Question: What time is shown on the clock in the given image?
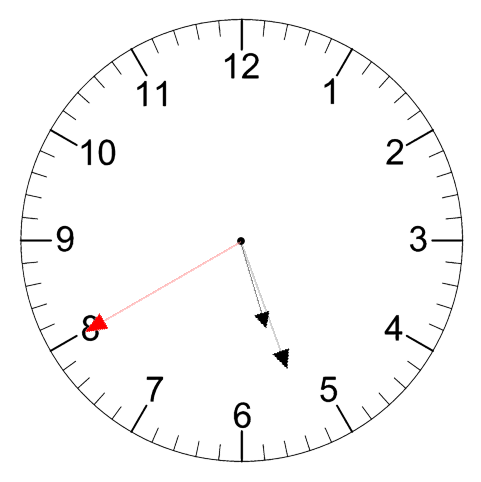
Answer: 05:26:40